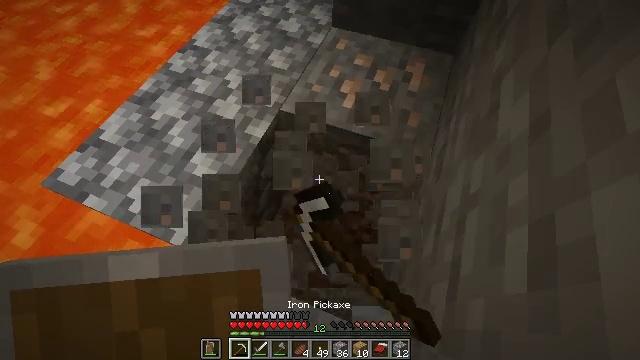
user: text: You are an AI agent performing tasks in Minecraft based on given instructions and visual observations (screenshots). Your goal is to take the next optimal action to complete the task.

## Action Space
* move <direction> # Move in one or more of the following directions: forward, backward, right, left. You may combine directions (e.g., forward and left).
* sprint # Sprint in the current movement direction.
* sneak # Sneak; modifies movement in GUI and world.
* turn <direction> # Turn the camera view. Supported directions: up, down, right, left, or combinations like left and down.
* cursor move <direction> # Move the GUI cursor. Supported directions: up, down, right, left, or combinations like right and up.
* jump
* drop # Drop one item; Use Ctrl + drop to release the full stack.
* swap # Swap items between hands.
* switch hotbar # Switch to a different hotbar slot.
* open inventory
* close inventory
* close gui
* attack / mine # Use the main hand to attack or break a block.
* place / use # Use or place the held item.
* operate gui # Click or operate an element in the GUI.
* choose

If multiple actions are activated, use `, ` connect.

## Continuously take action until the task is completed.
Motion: motion action
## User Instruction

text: Break the iron ore with a tool.
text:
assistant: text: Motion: sneak, attack / mine